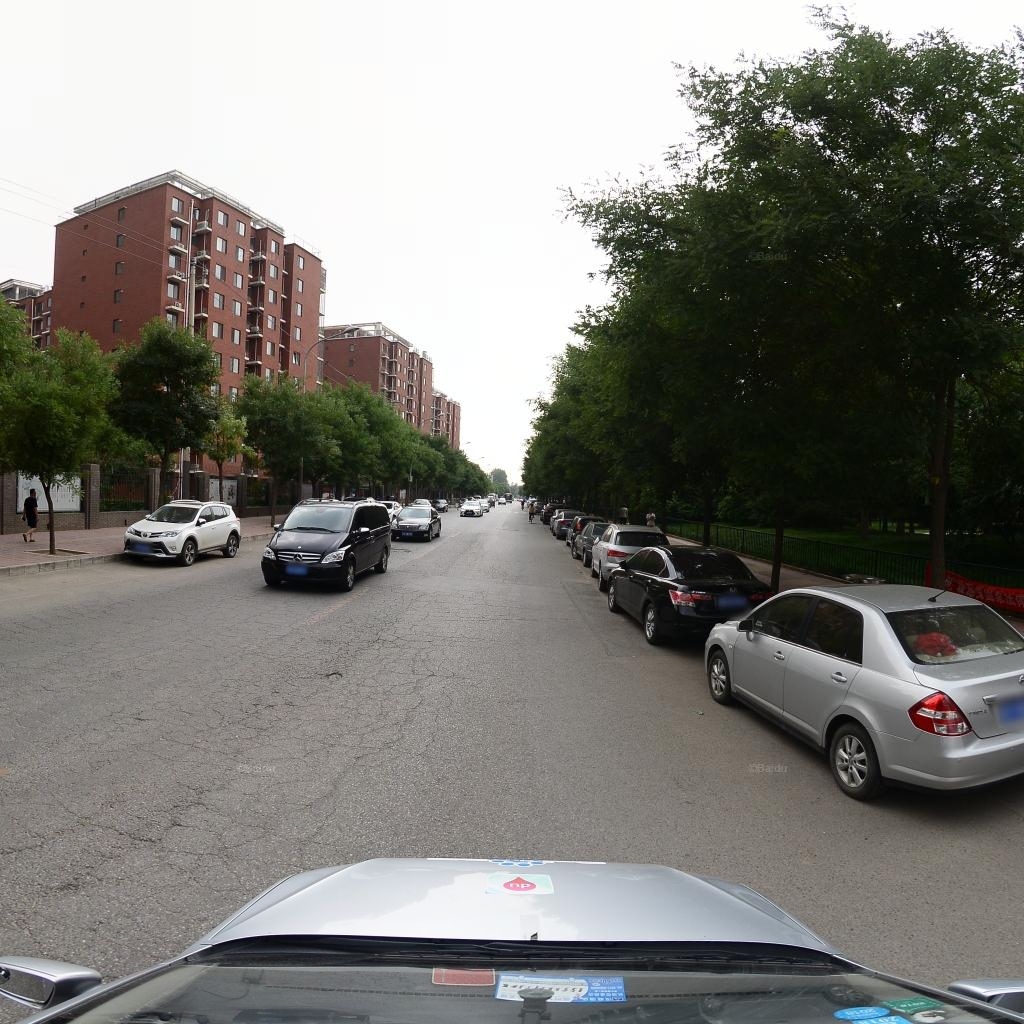
Region: Haidian
Road damage annotations: alligator crack, pothole